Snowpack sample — Snodgrass Mountain, Crested Butte, Colorado (2/4/25, 12:06 PM MST)
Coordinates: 38.923, -106.968
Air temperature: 35 °F
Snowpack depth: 80 cm
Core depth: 50 cm
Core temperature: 30.2 °F
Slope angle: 14°, slope face: 78°
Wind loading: low
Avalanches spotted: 0
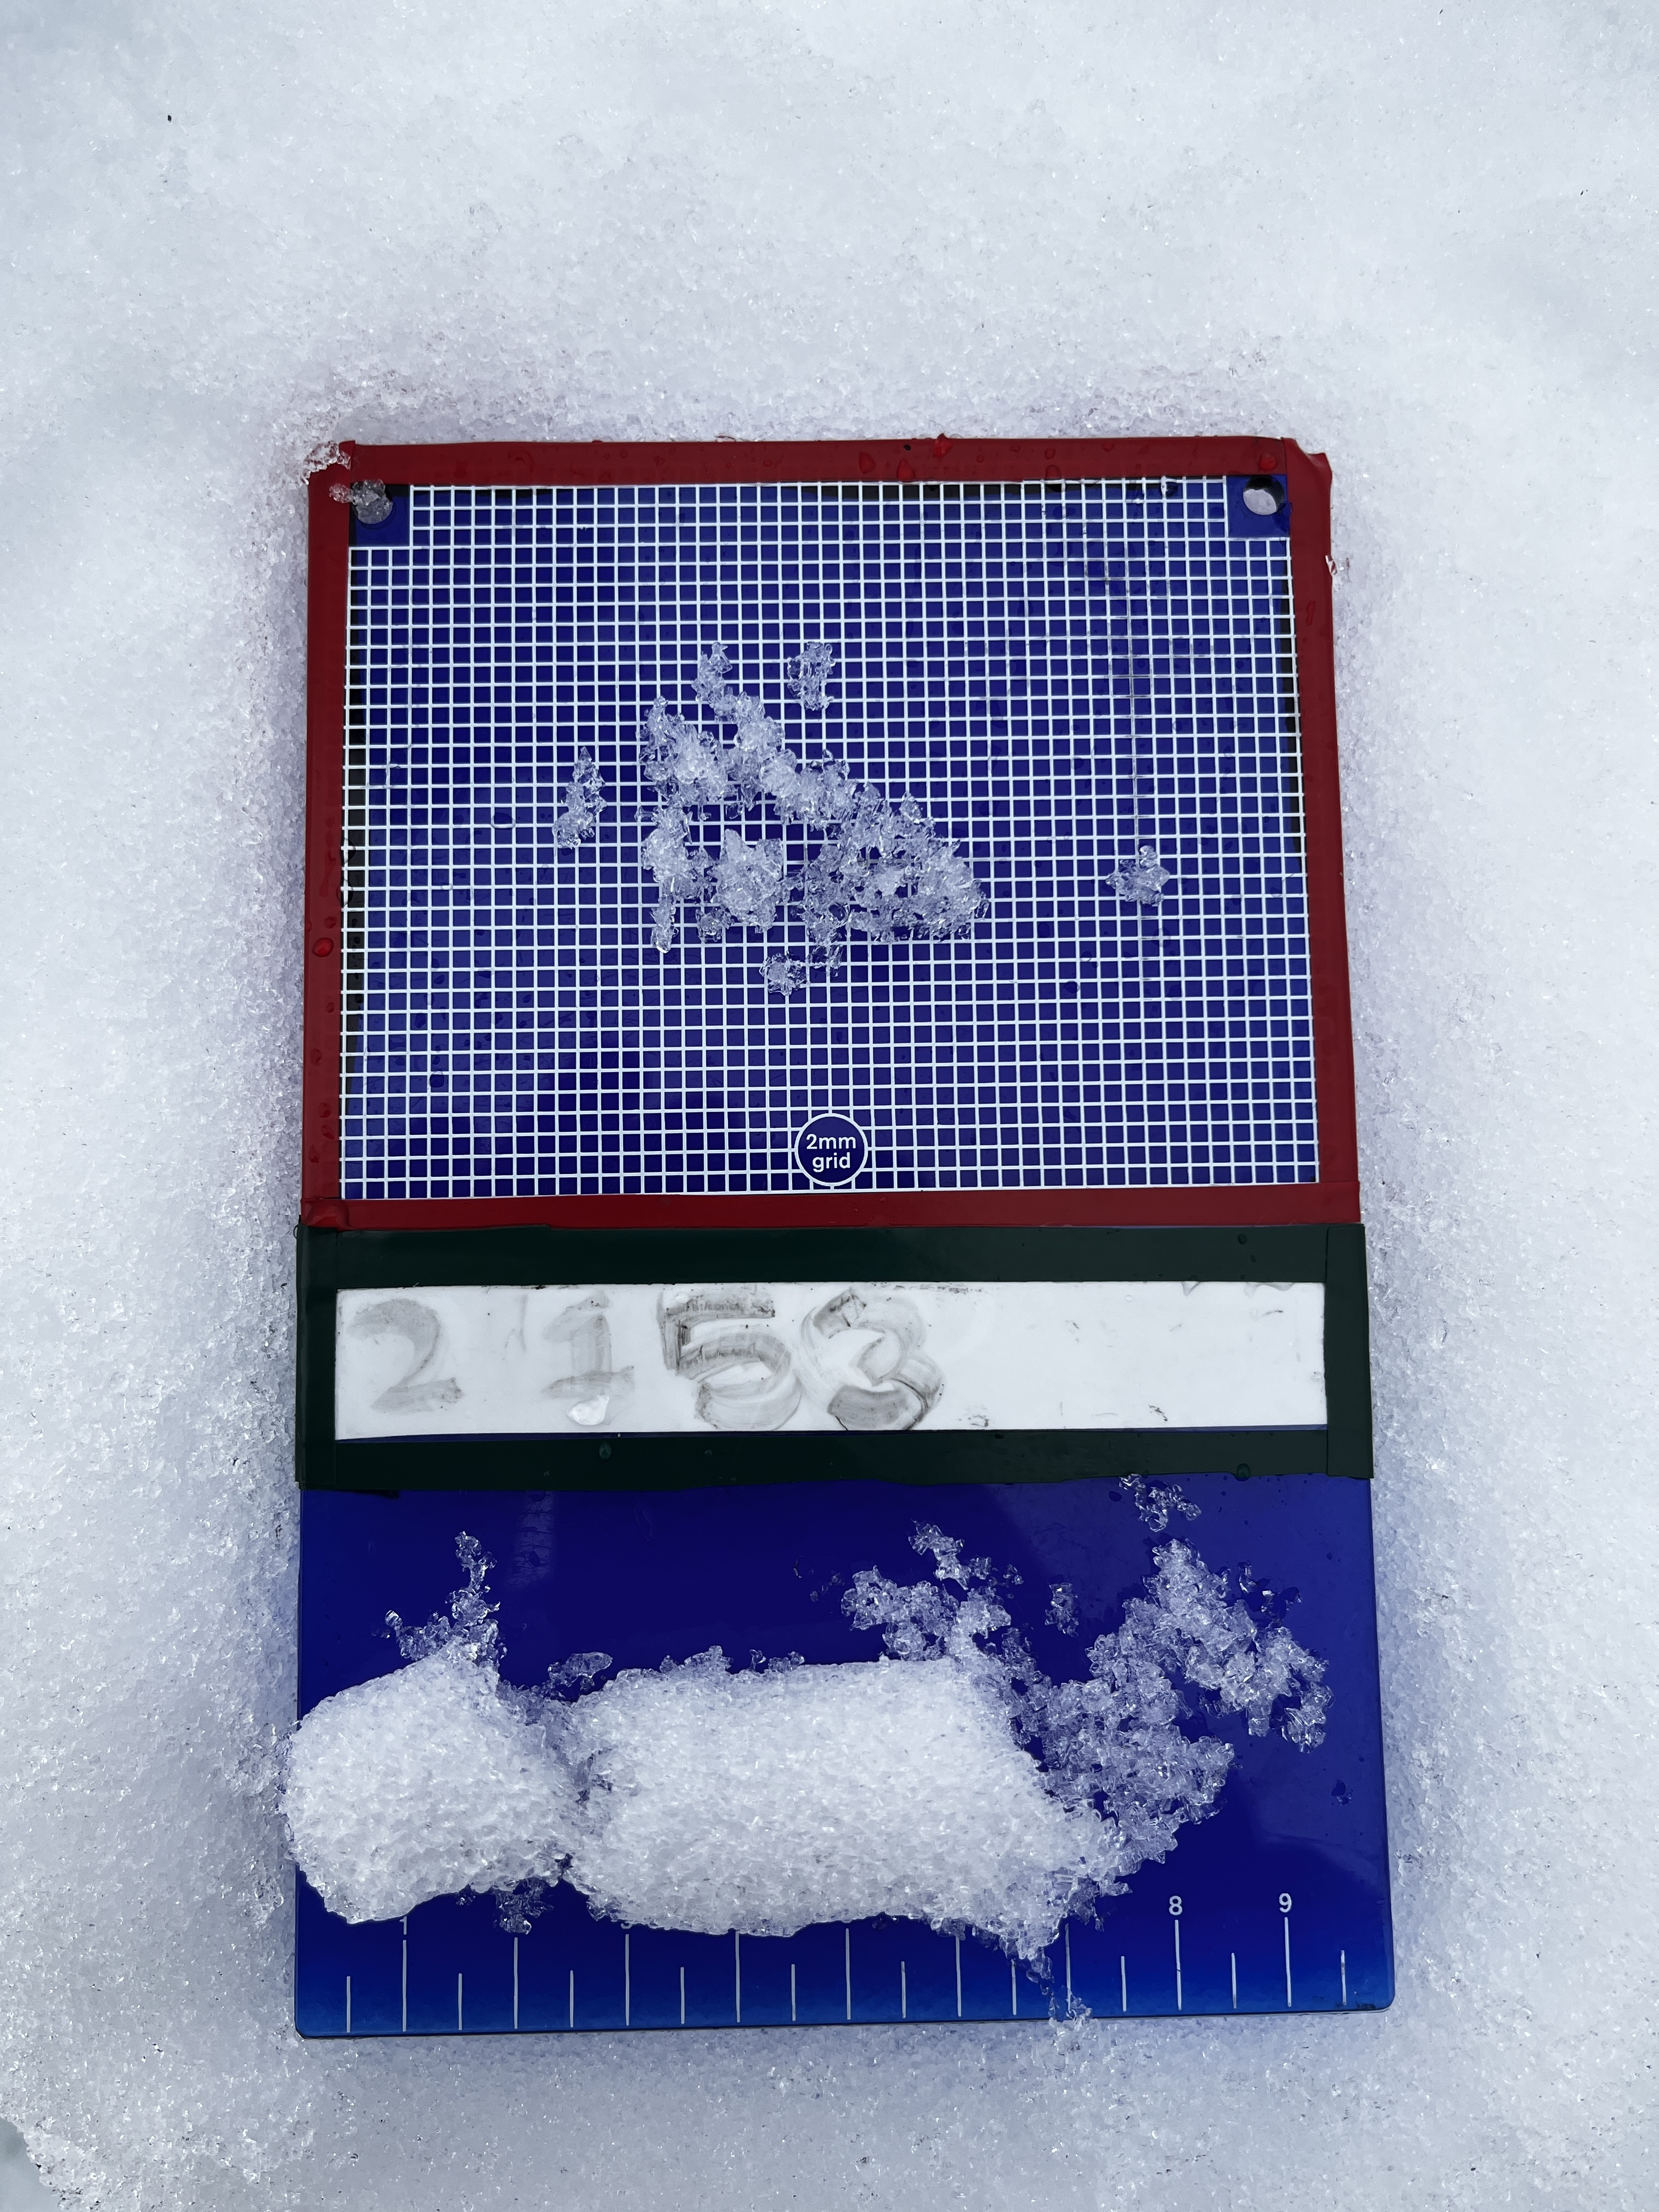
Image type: crystal_card
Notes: No avalanches nearby, unusually warm weather for the last month reported by residents, Collected 25 yards from treeline